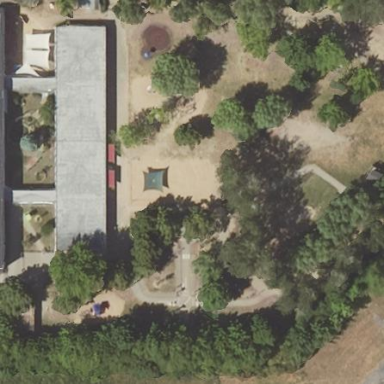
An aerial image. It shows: School.